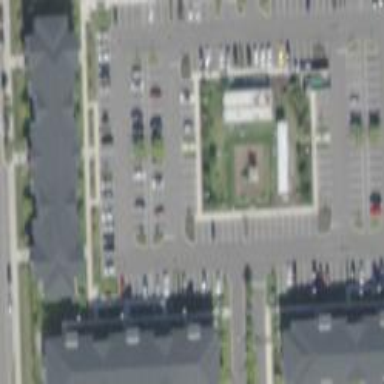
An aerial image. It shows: Asphalt parking aisle off service road.